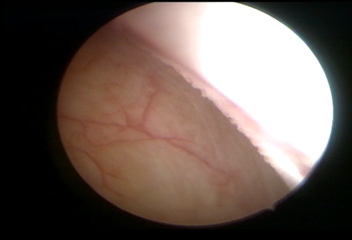
Modality: WLC
Class: Normal mucosa
Bladder cancer association: No